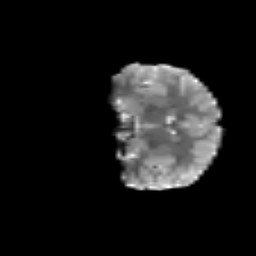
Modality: T2w
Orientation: coronal
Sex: female
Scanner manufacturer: siemens
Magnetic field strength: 3 T
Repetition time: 5 s
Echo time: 0.071 s